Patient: sex M, age 44
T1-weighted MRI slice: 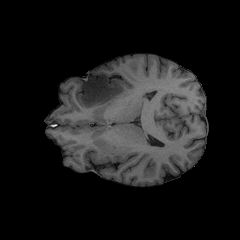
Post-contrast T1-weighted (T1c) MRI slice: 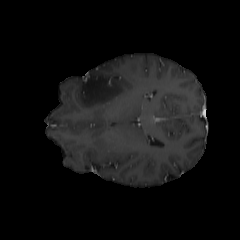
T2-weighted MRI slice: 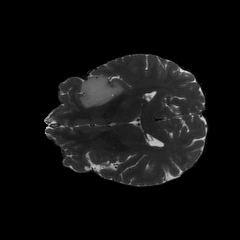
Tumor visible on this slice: yes
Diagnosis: Astrocytoma, IDH-mutant
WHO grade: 2